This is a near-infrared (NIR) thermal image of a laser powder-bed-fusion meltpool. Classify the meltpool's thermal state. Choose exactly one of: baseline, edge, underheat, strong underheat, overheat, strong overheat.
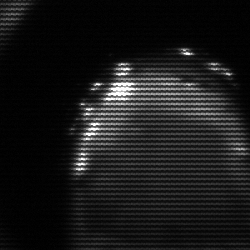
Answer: edge